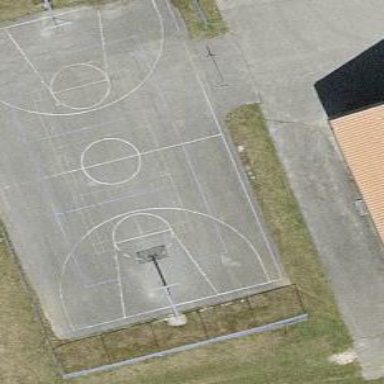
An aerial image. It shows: Basketball court on leisure land pitch.